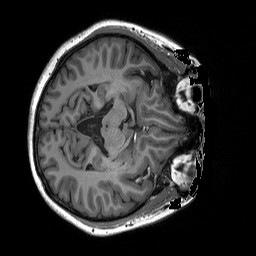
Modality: T1w
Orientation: axial
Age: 60
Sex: female
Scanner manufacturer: siemens
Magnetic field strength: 3 T
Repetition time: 2.5 s
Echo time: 0.00248 s